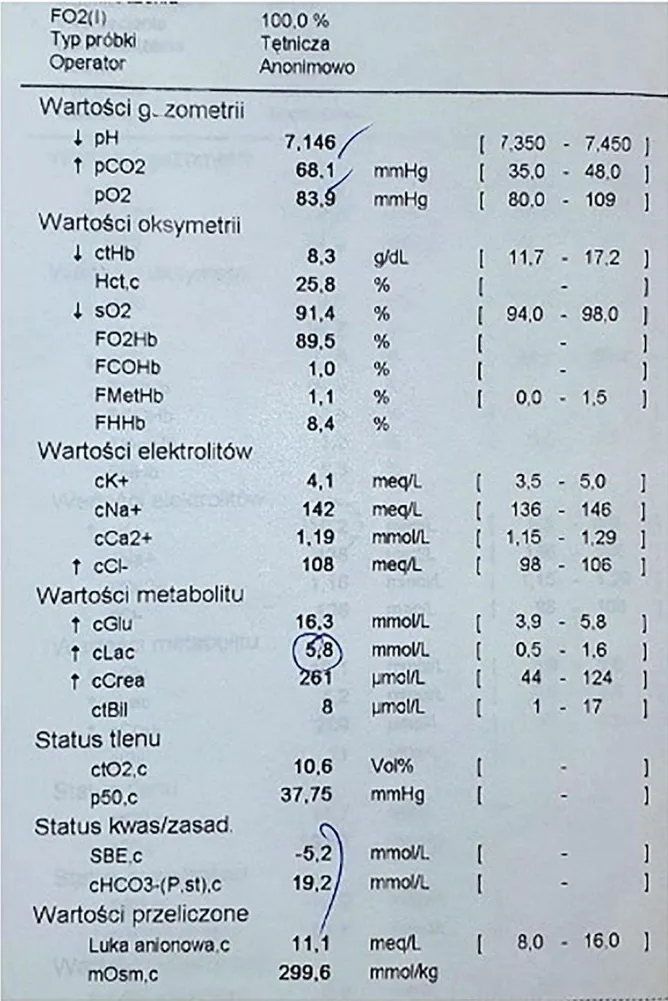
Arterial blood gas obtained after recovery of spontaneous circulation, time of the result 4:22 PM.
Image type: chart (chart)